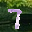
Label: 7